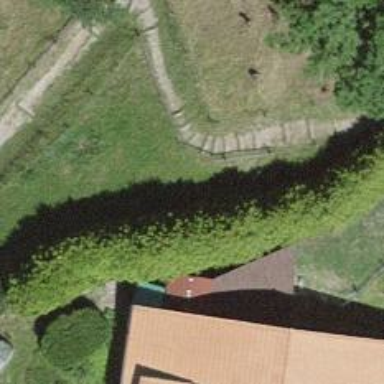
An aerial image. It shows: Road with steps.